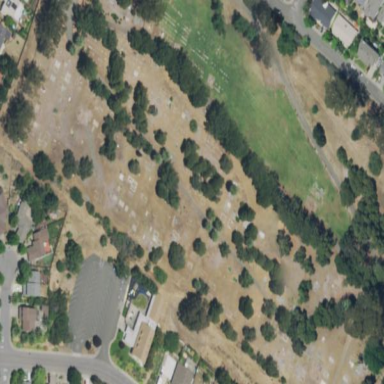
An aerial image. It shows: Cemetery.